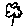
Label: flower